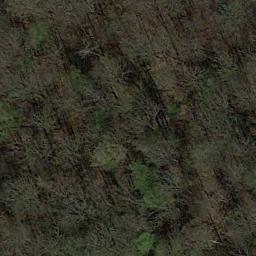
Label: forest